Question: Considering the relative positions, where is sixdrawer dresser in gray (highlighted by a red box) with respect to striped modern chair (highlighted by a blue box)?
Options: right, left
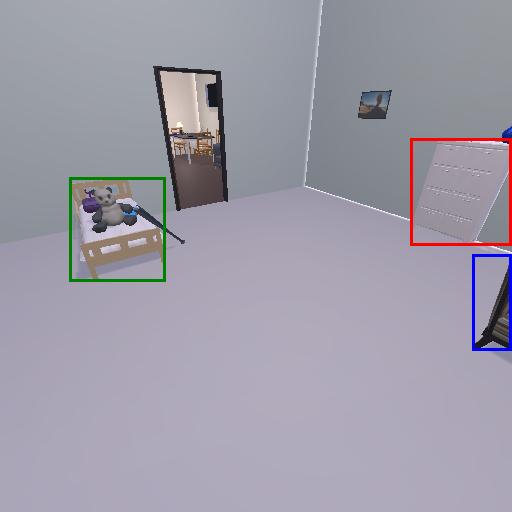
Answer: right